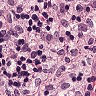
Metastatic tissue present: no